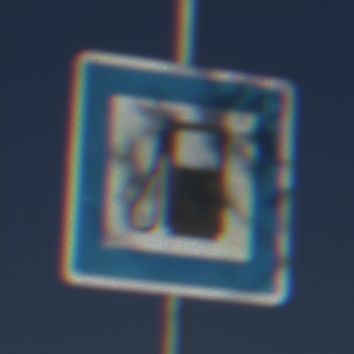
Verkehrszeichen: Tankstelle
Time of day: MorningAfternoon
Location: Outdoor (Nature)
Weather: PartlyCloudy
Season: NotSpecified
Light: Natural